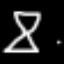
Label: hourglass